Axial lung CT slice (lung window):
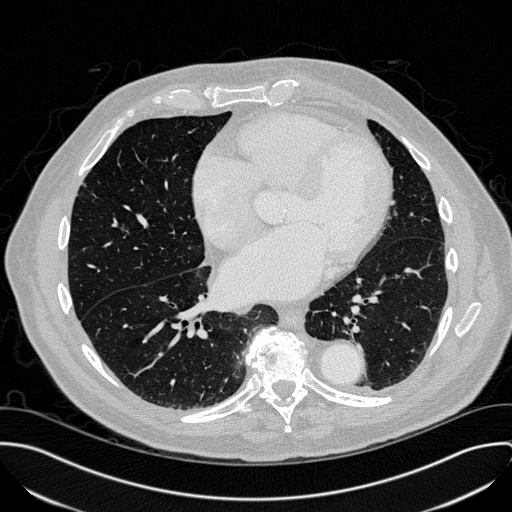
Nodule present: yes
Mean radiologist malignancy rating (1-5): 2.5